Question: Why am I getting the following error when trying to fill area behind other geoms?
'''
library(magrittr)
library(ggplot2)
library(ggstance)
#>
#> Attaching package: 'ggstance'
#> The following objects are masked from 'package:ggplot2':
#>
#> geom_errorbarh, GeomErrorbarh
my_df <- structure(list(group = structure(1:2, .Label = c("group1", "group2"),
class = "factor"), LL = c(-0.0265259354773537, 0.044689036850254),
stat = c(0.41037462410532, 0.516457204233787), UL = c(0.847275183687993,
0.988225371617319)), row.names = c(NA, -2L), .Names = c("group",
"LL", "stat", "UL"), class = c("tbl_df", "tbl", "data.frame"))
# Area to be filled in
rect1 <- data.frame(xmin = -0.2, xmax=0.45, ymin=-Inf, ymax=Inf)
'''
The following example works, but I want 'rect1' behind 'geom_pointrangeh'
'''
my_df %>%
ggplot() +
geom_pointrangeh(aes(y = group, x = stat, xmin = LL, xmax = UL,
color = group)) +
geom_rect(data=rect1,aes(xmin=xmin,xmax=xmax,ymin=ymin,ymax=ymax),
alpha=1,fill="grey70")
'''

This one does not work:
'''
my_df %>%
ggplot() +
geom_rect(data=rect1,aes(xmin=xmin,xmax=xmax,ymin=ymin,ymax=ymax),
alpha=1,fill="grey70") +
geom_pointrangeh(aes(y = group, x = stat, xmin = LL, xmax = UL))
#> Error: Discrete value supplied to continuous scale
'''
PS: first time using <URL> package to post a question on SO: very nice!
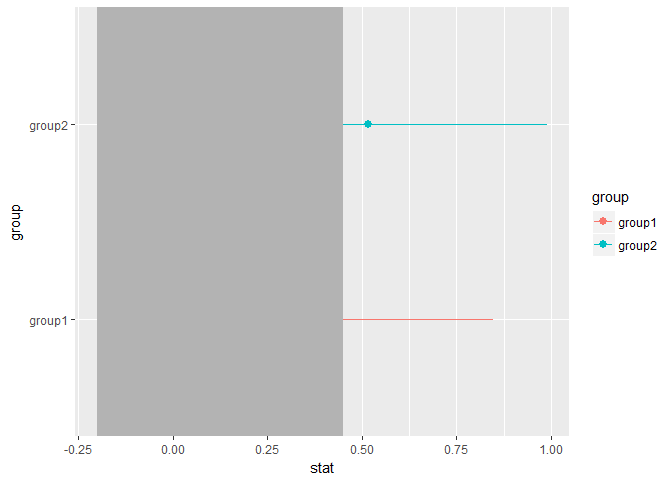
Answer: Don't pipe into 'ggplot2' (ever, really) and "prime" the scales with 'geom_blank()':
'''
ggplot() +
geom_blank(data=data, aes(stat, group)) +
geom_rect(data=rect1, aes(xmin=xmin, xmax=xmax, ymin=ymin, ymax=ymax),
alpha=1, fill="grey70")+
geom_pointrangeh(data=data,
aes(y = group, x = stat, xmin = LL, xmax = UL, color = group))
'''
<URL>
Best to avoid using 'data' as a variable name, too.